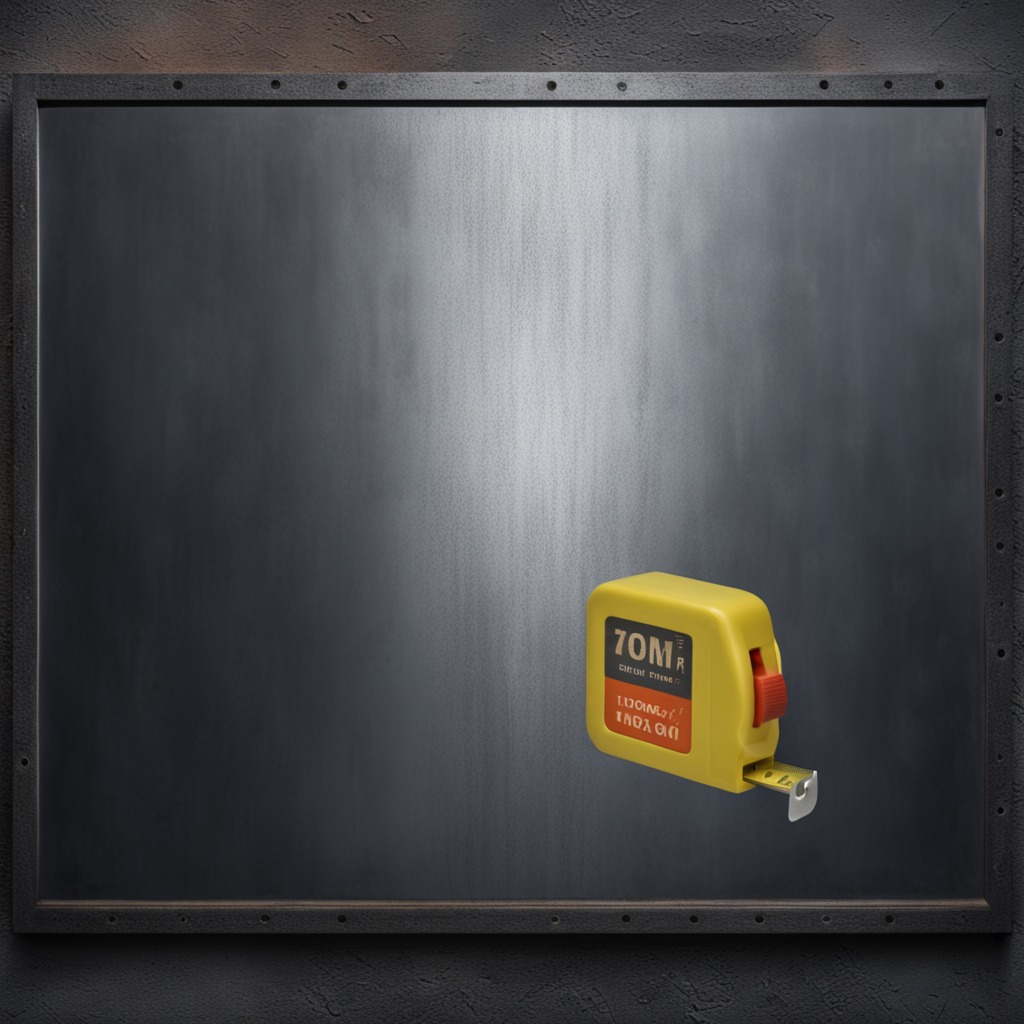
A measuring tape is lying on the cold steel table in a mining workshop.